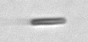
Label: fiber